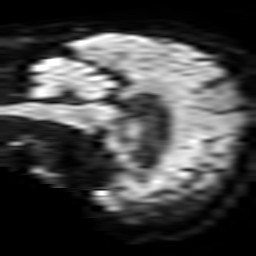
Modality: TRACE
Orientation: sagittal
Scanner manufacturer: philips
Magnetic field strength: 3 T
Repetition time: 3.799 s
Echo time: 0.06134 s